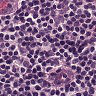
Metastatic tissue present: no